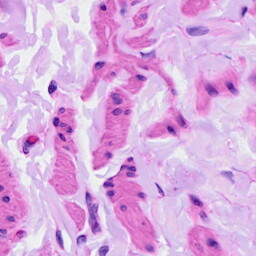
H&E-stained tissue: Ovarian